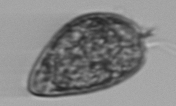
Label: Prorocentrum_micans